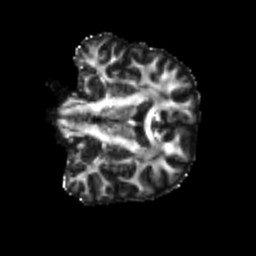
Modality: FA
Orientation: coronal
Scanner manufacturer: siemens
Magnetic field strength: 3 T
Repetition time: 4 s
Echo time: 0.0594 s